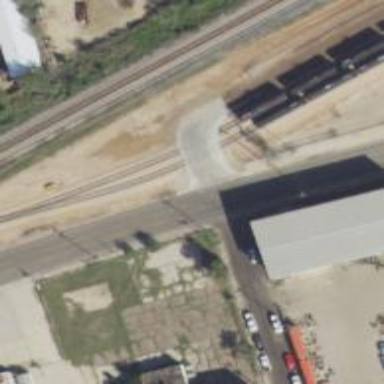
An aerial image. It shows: Rail spur service.